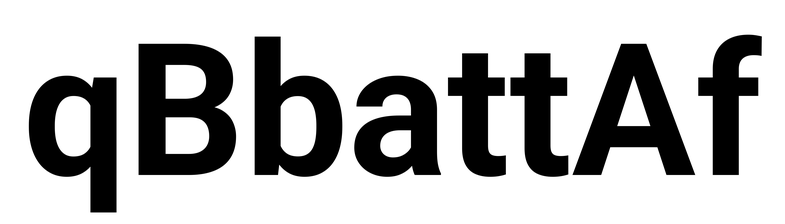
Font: Roboto_Bold